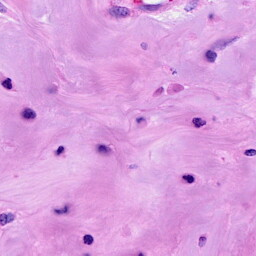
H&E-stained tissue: Breast